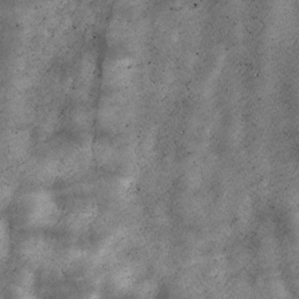
Label: non_frost